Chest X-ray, PA view. Patient: 44 years old, sex F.
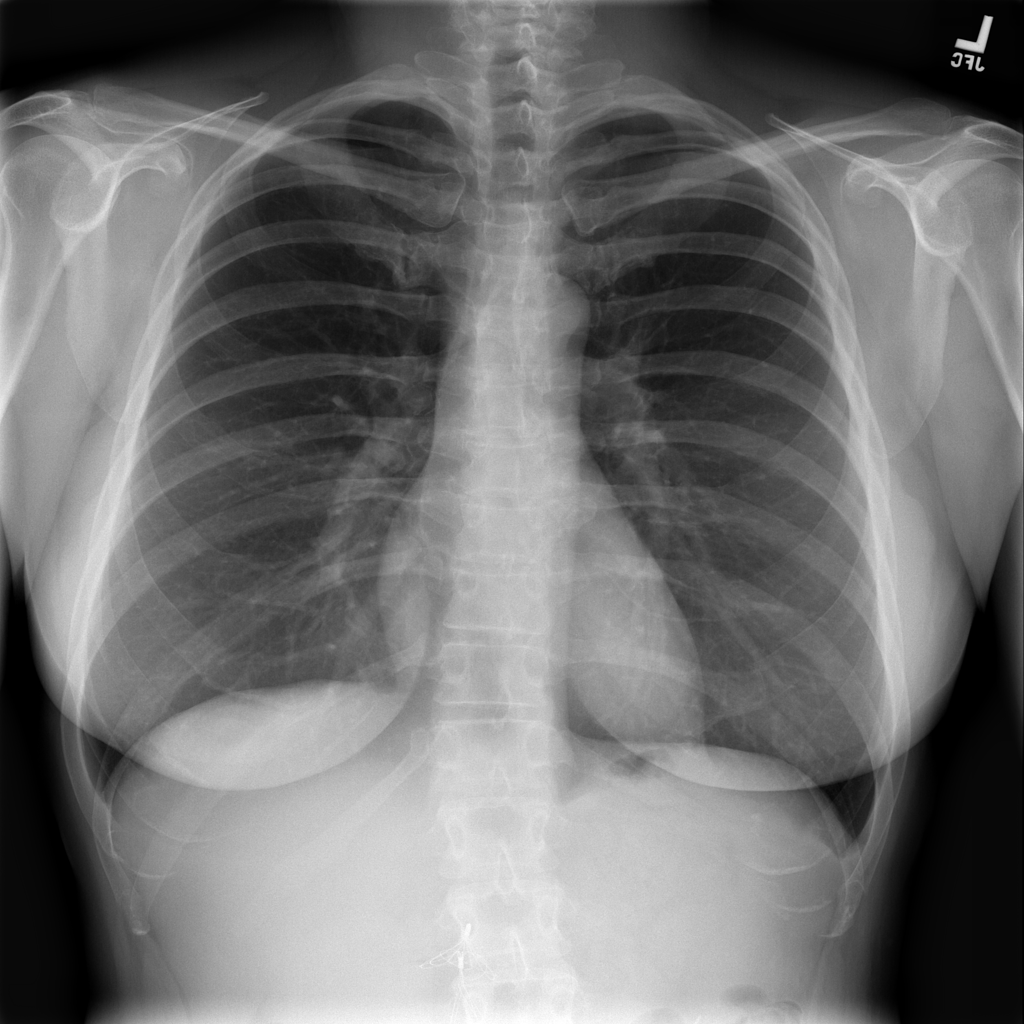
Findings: No Finding